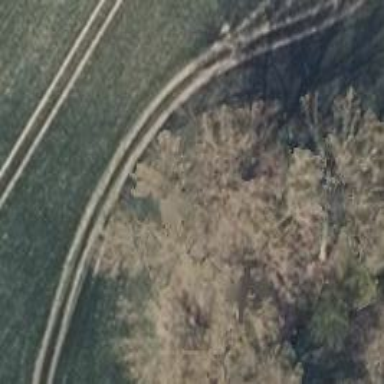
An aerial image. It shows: Landmark tree with broadleaved deciduous leaves.